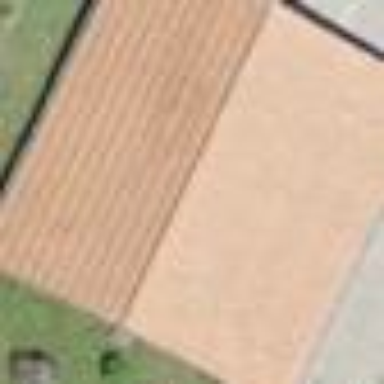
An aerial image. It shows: View of roof of building.